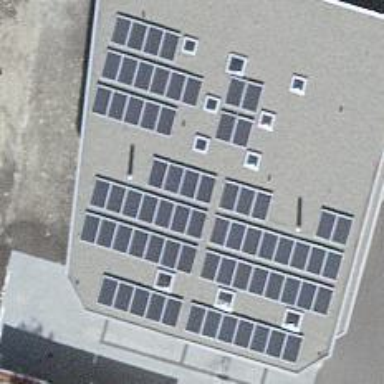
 consisting of solar photovoltaic panels."